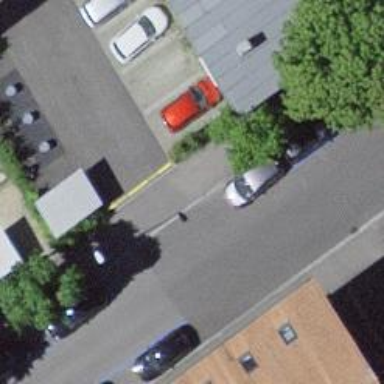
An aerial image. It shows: Car-sharing service available at this location.